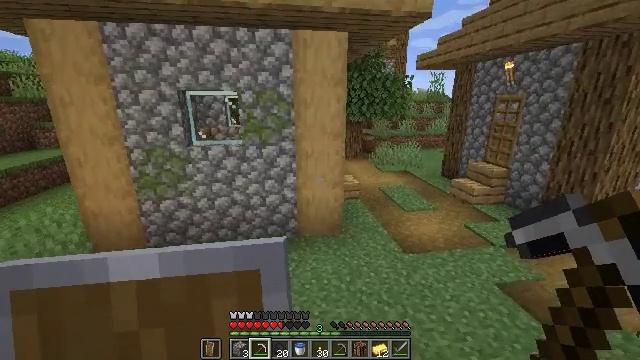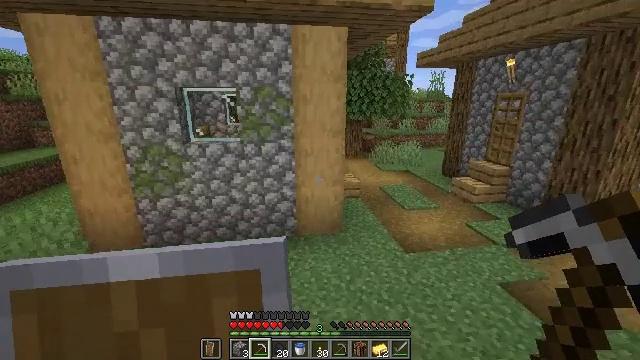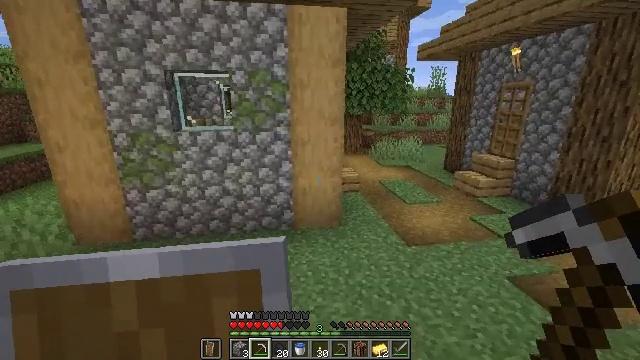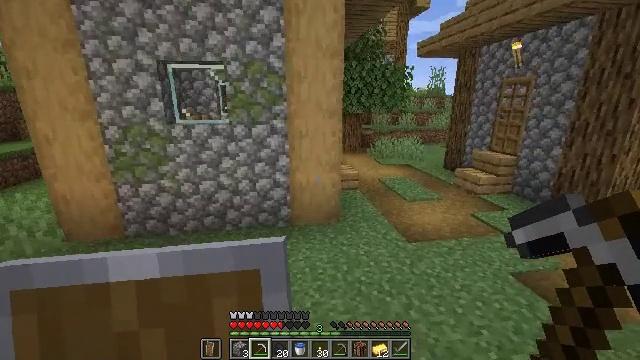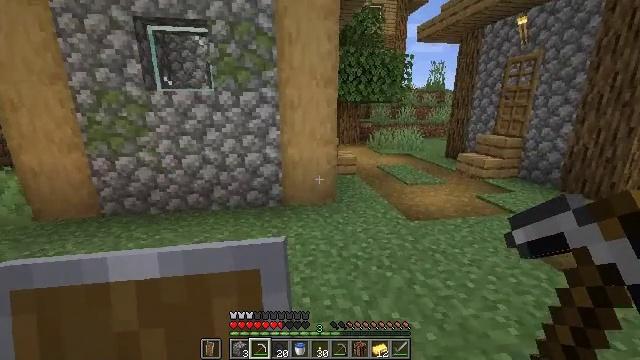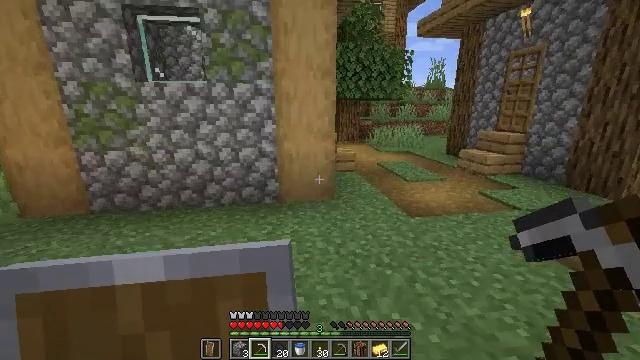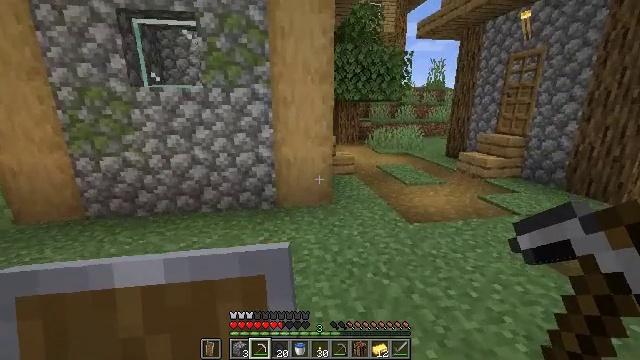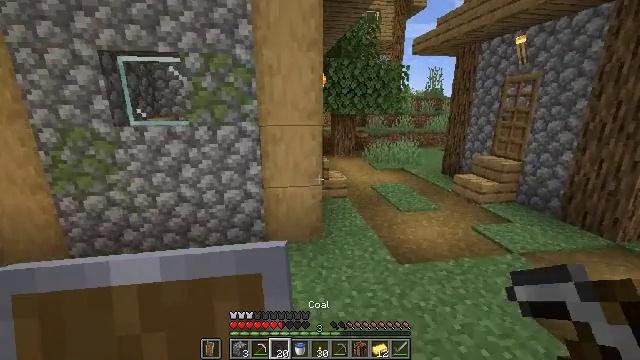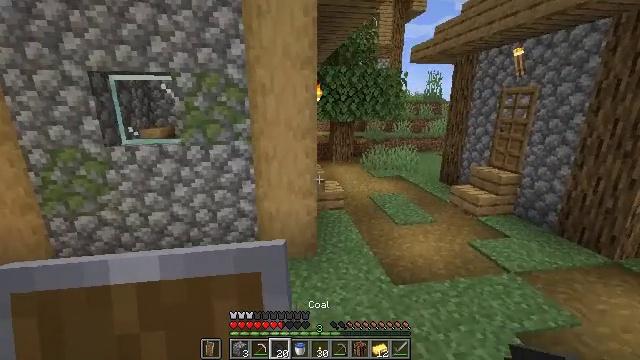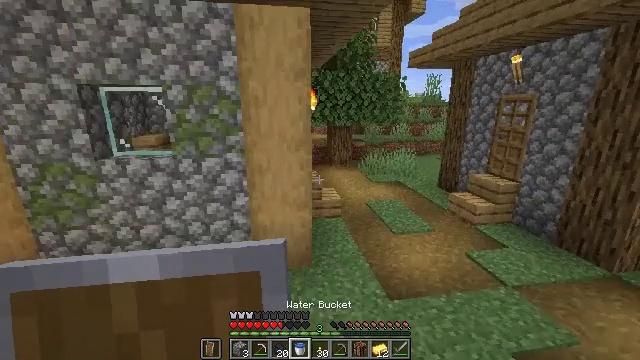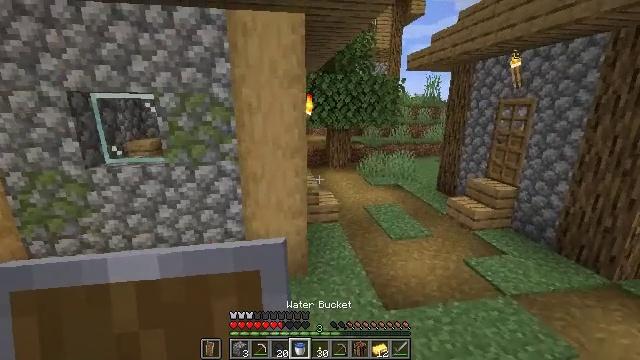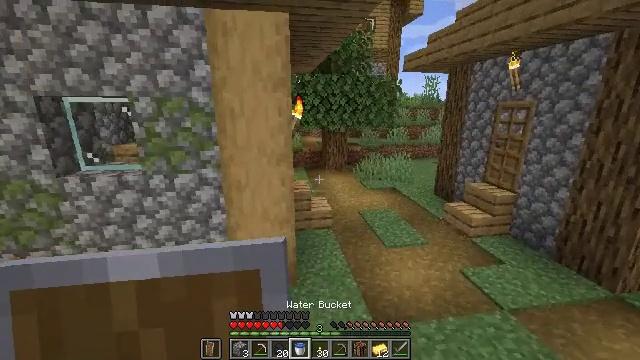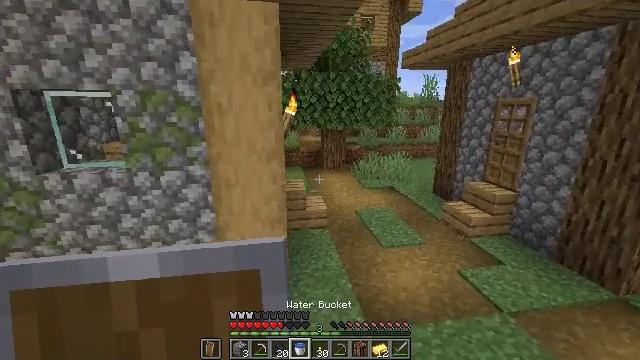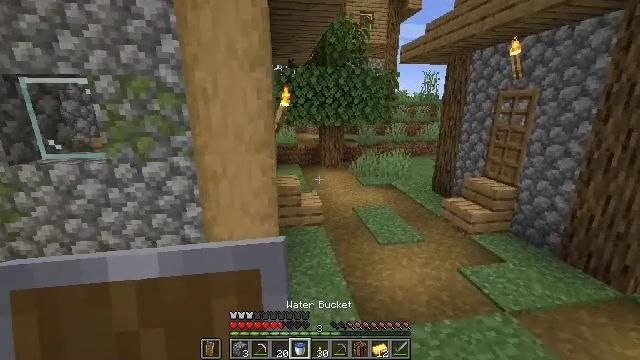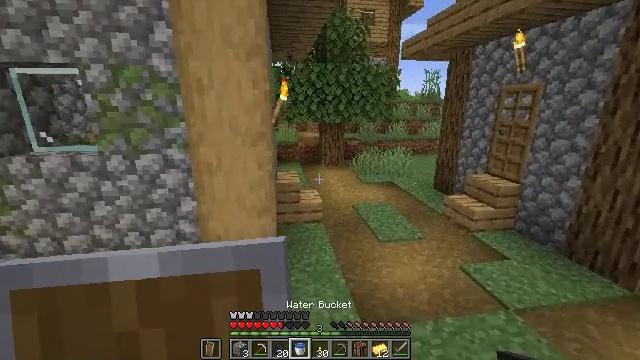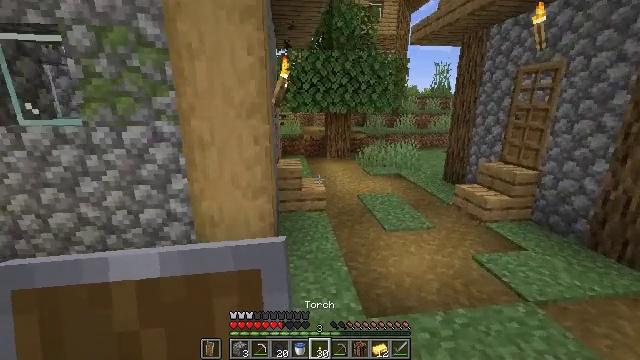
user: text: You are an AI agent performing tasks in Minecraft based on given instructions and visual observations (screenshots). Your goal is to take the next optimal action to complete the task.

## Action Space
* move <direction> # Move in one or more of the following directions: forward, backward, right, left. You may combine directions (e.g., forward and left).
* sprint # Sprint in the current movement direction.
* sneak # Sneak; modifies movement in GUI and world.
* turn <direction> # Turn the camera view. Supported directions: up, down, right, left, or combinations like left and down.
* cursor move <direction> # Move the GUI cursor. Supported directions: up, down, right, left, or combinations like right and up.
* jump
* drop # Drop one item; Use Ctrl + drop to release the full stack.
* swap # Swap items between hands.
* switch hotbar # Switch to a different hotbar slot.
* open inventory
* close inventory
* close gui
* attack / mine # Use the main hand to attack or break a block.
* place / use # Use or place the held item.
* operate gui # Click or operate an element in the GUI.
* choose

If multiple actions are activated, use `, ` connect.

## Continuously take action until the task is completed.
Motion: motion action
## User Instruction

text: Gather stripped oak log from a tree.
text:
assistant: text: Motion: move forward and move right, jump
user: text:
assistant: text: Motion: move forward and move right, jump
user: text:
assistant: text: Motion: move forward and move right, jump
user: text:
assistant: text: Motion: move forward and move right, jump
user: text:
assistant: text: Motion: move forward and move right, jump
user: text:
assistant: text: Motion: move forward and move right, jump
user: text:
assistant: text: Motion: move forward and move right, jump
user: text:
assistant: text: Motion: move forward and move right, jump
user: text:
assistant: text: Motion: move forward and move right, jump
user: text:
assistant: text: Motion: move forward and move right, jump
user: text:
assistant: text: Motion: move forward and move right, jump
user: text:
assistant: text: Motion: move forward and move right, jump
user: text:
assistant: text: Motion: move forward, jump
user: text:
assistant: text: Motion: move forward and move left
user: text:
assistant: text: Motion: move forward and move left, turn left
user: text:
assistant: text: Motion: move forward and move left, turn left
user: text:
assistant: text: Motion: move forward and move left, turn left
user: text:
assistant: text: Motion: move forward and move left, turn left
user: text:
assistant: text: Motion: move forward and move left, turn left
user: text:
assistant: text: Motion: move forward and move left, turn left
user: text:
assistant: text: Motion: move forward and move left, turn left
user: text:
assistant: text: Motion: no_op
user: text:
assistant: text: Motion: no_op
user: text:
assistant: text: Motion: turn left
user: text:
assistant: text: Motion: no_op
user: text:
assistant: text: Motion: no_op
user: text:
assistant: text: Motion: turn right
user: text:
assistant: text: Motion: turn right and up
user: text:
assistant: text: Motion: turn right and up
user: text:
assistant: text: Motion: turn right and up